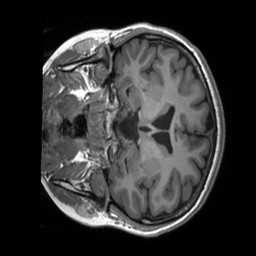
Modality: T1w
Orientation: coronal
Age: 18
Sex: female
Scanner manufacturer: siemens
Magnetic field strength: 3 T
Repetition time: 2.3 s
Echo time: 0.00232 s